The image is the raw time-domain waveform of a rolling-element bearing's vibration signal. Classify the bearing condition as one of: normal, inner_race, outer_race, ball.
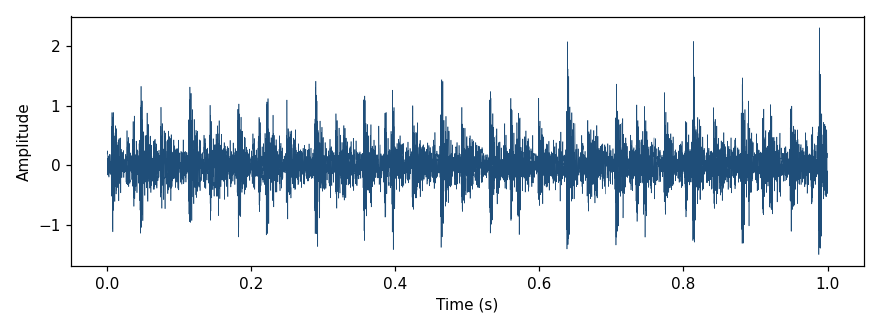
Answer: outer_race